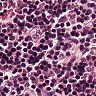
Metastatic tissue present: no